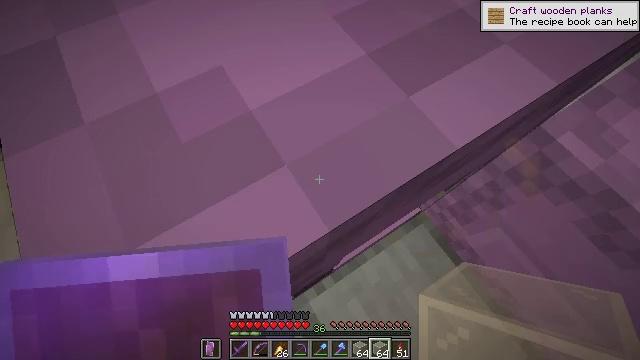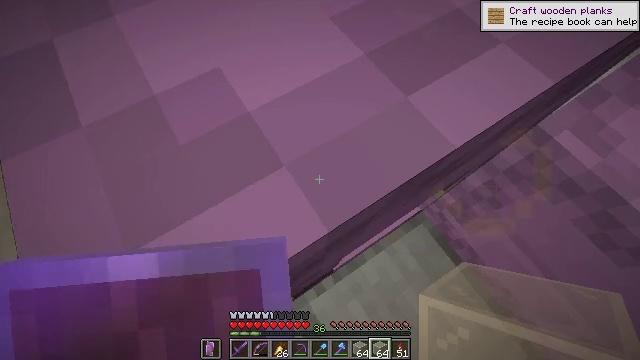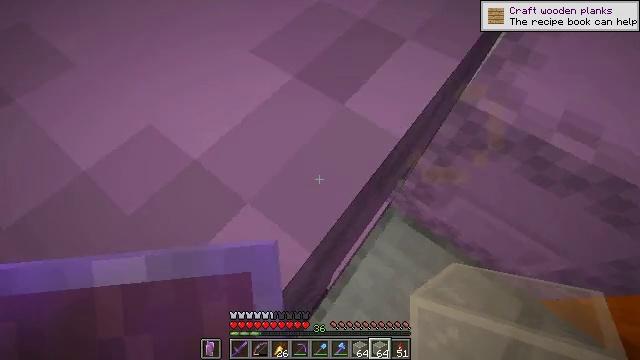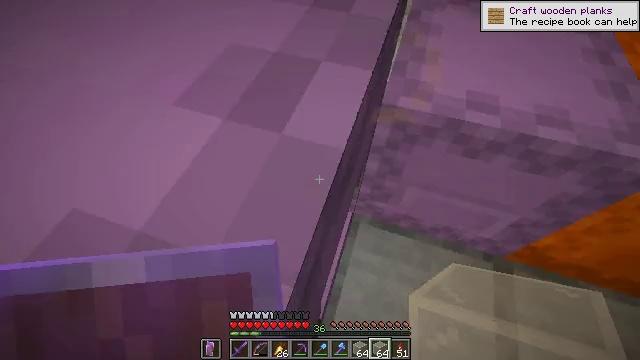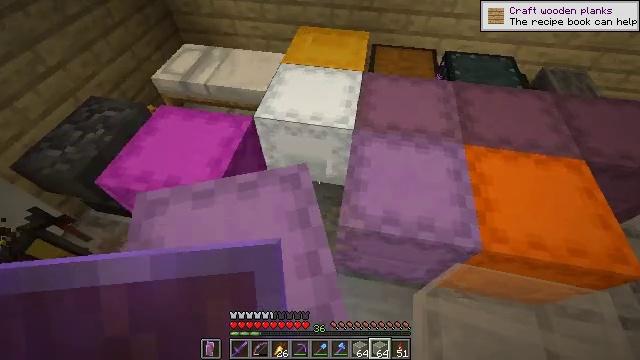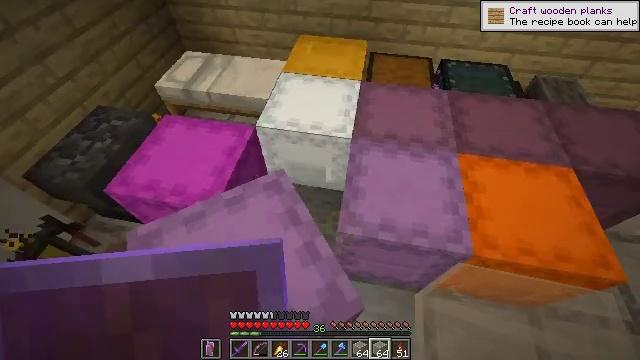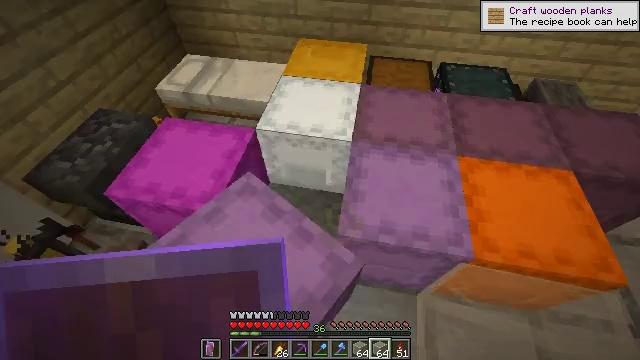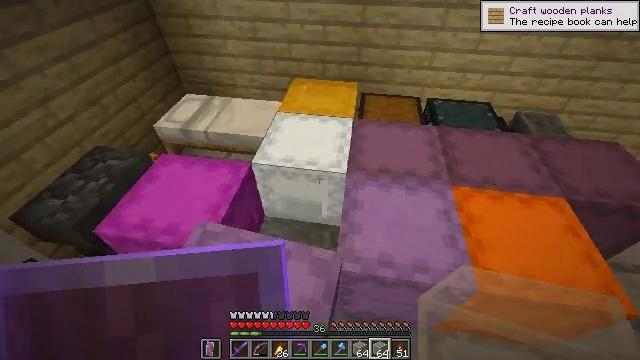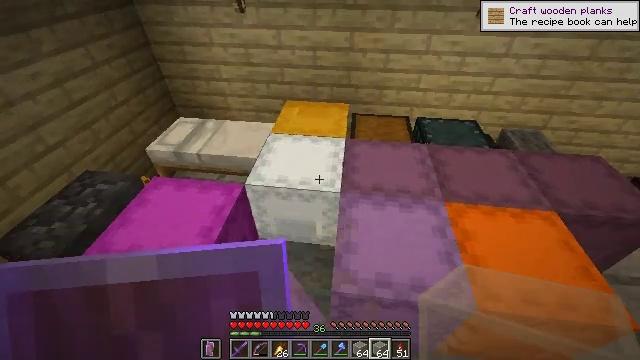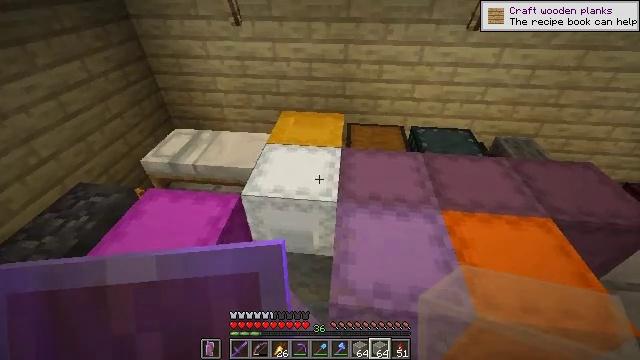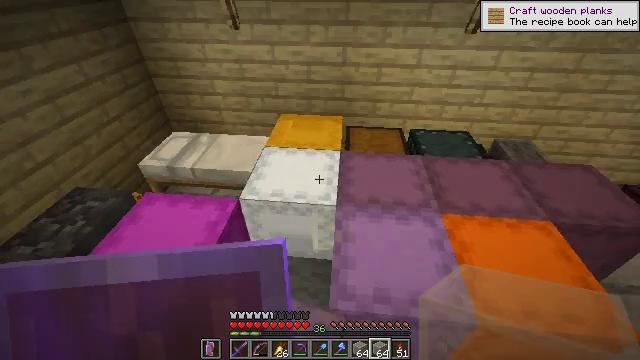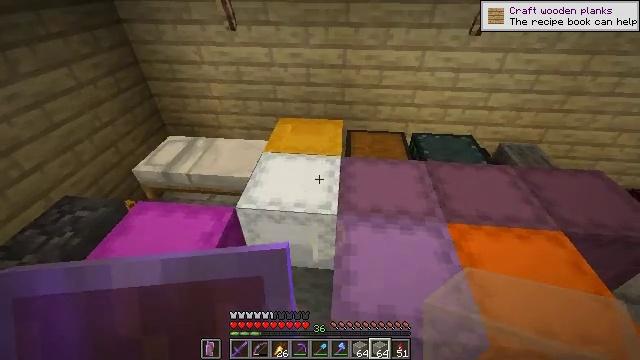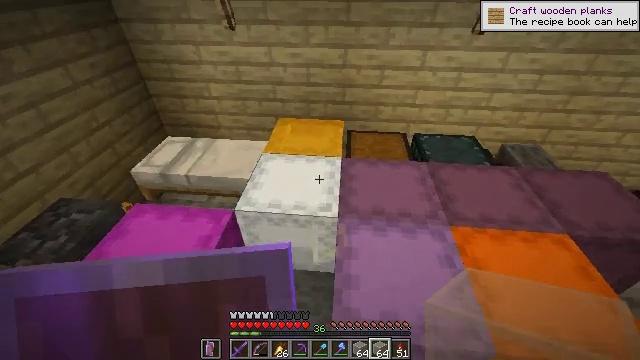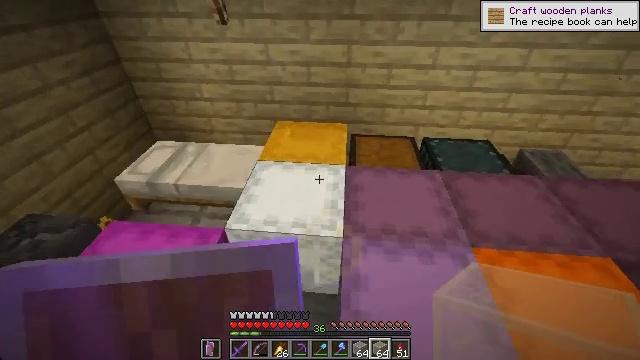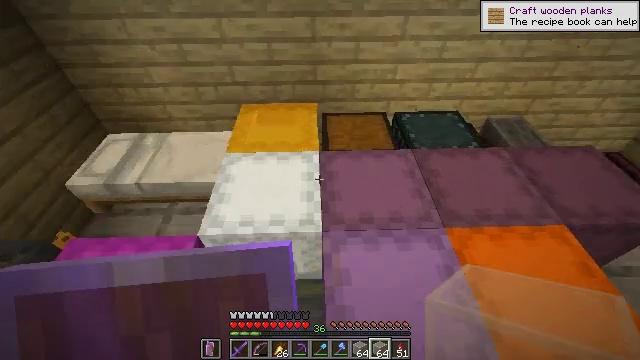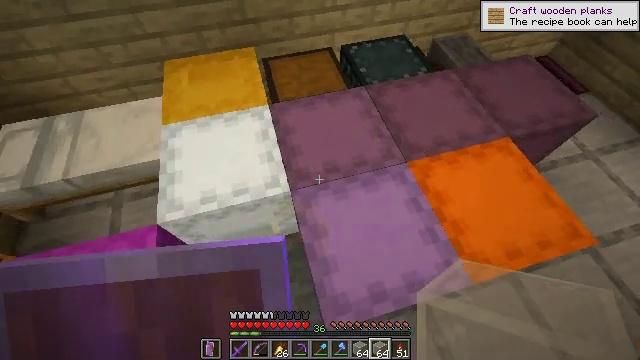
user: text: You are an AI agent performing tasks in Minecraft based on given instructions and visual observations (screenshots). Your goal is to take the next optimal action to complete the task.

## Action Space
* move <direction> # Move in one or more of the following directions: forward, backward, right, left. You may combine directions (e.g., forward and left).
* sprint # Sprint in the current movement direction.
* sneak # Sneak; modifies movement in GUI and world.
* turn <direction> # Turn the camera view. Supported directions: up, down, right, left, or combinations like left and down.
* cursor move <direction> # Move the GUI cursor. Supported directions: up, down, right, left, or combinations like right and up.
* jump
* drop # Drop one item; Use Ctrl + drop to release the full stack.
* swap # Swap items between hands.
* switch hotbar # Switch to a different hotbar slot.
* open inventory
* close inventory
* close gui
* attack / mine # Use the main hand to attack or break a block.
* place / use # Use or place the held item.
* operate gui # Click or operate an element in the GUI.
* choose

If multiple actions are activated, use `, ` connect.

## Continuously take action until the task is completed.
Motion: motion action
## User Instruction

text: Deposit the white shulker box into your inventory by mining.
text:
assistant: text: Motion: no_op
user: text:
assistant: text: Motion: turn right and up
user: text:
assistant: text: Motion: turn right and up
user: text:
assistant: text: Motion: turn right and up
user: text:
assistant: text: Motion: no_op
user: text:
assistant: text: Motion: no_op
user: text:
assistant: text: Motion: turn right and up
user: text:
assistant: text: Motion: turn right and up
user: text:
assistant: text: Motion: move forward, turn right and up
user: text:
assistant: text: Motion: move forward
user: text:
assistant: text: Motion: move forward
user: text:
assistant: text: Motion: move forward
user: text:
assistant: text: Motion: move forward
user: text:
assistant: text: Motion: move forward, turn right and down, jump
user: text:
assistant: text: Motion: move forward, turn right and down, jump
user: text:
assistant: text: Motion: move forward, turn right and down, jump
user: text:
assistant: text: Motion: move forward, jump
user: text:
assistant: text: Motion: move forward
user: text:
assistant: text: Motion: no_op
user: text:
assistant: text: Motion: no_op
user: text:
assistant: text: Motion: no_op
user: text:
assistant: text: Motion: no_op
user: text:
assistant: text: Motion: no_op
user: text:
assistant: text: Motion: no_op
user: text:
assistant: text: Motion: turn down
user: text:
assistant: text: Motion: turn down, use / place
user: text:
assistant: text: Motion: use / place
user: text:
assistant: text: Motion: use / place
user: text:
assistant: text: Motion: no_op
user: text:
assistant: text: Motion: no_op